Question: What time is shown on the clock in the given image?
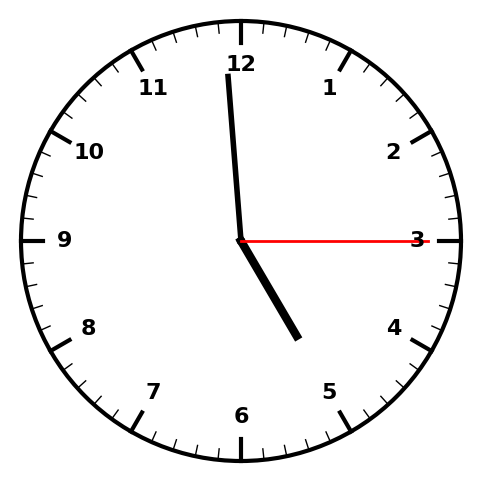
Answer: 04:59:15